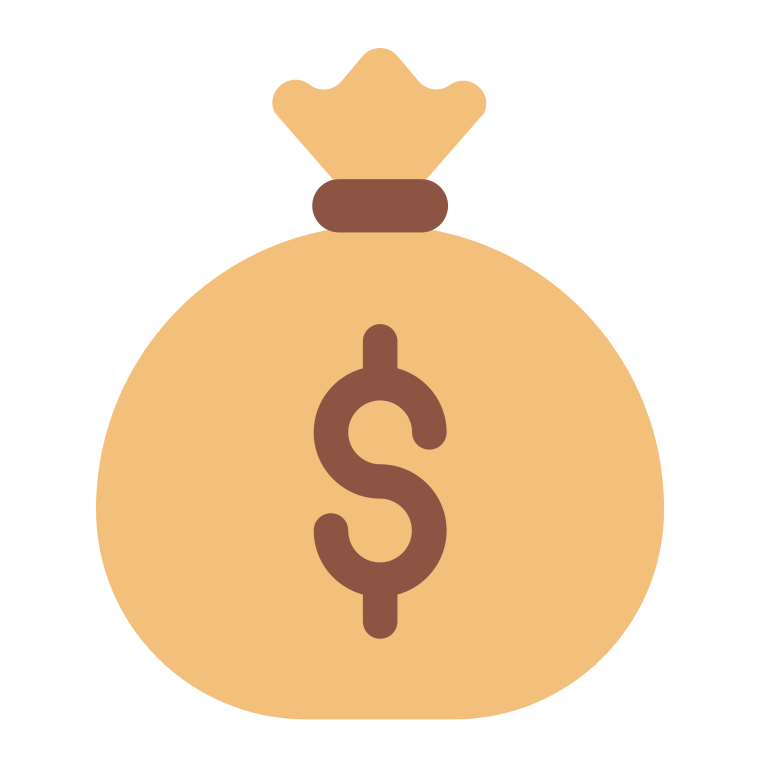
money bag flat